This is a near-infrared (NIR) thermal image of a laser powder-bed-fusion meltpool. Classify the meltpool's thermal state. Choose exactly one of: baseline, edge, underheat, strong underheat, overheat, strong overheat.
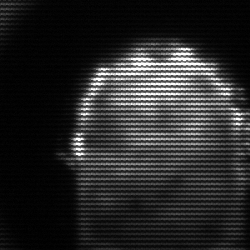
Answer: baseline